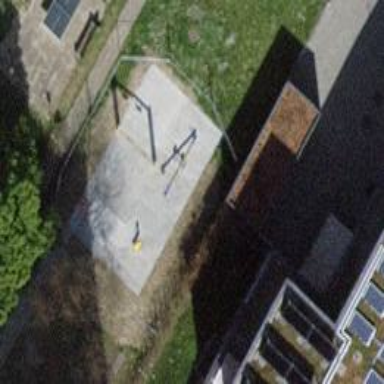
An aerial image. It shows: Playground with springy equipment.